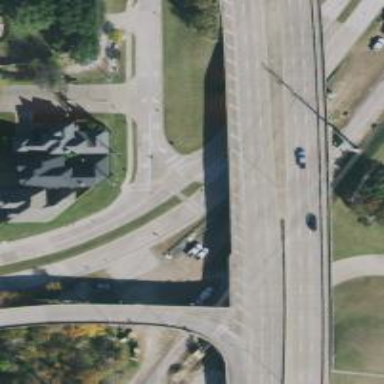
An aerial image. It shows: Primary link highway.